Interaction volume radius: 10 \u00c5
Interaction volume height: 30 \u00c5
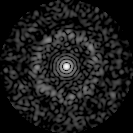
Disorder parameter: 0.84